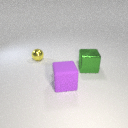
small yellow metal sphere to the left of large green metal cube